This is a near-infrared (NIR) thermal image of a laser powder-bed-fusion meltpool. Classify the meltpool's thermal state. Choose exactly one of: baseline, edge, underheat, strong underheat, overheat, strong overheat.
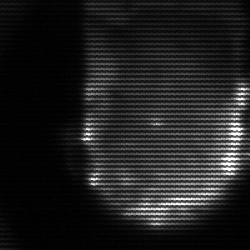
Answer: baseline